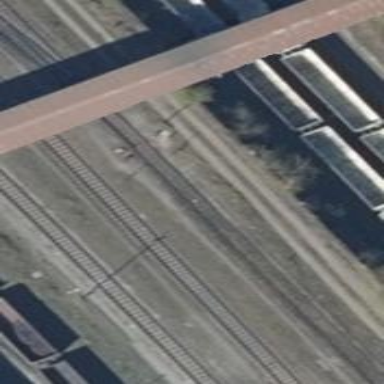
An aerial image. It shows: Railway switch.